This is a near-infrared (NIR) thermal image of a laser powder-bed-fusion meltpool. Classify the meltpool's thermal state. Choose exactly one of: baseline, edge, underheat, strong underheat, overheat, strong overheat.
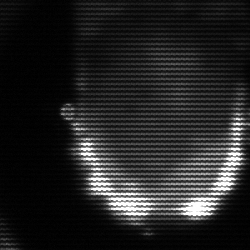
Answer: baseline